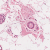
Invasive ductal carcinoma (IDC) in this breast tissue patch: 0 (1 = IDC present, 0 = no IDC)